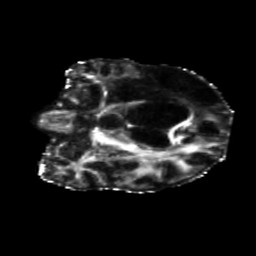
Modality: FA
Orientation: coronal
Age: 71
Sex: female
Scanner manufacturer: siemens
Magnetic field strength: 3 T
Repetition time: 5.25 s
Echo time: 0.08 s